Aerial crown-view tile of a tropical tree (Barro Colorado Island, Panama), acquired 20250217:
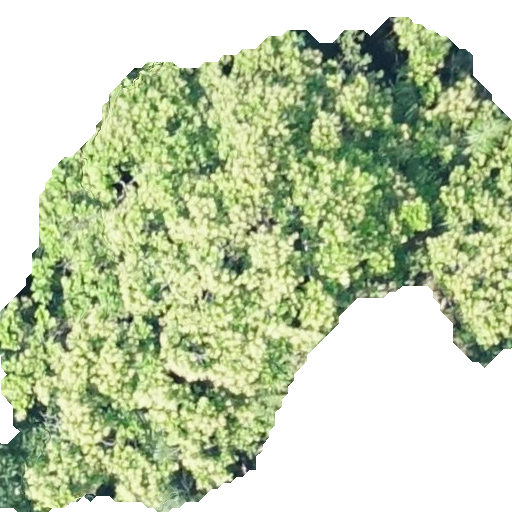
Species: Anacardium excelsum
GBIF accepted scientific name: Anacardium excelsum
Crown area: 267.646 m²